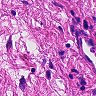
Metastatic tissue present: no